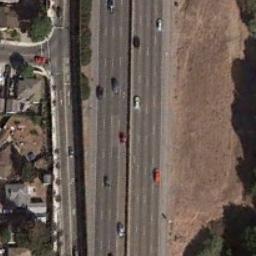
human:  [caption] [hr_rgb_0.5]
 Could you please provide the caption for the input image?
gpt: The freeway is between the bare land and some houses .

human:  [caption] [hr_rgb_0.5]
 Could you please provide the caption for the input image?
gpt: There are many buildings and roads on both sides of the freeway, And there are many cars on the freeway .

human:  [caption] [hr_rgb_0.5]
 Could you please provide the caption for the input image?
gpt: There are only two cars on the highway .

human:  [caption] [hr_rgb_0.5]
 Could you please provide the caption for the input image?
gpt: Two straight freeways is a wasteland on one side and on the other side is the residential area .

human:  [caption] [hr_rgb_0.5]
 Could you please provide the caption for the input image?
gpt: The freeway beside a brown bare land .